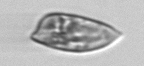
Label: Prorocentrum_dentatum